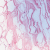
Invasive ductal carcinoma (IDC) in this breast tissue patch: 0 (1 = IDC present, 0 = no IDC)